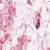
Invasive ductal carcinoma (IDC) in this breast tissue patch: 0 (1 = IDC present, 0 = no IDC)